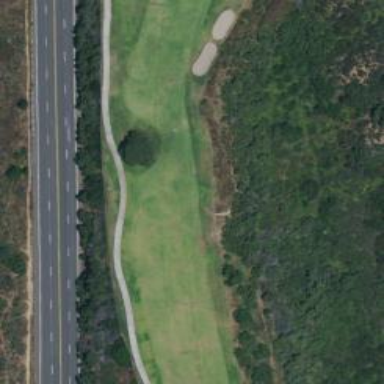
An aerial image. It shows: View of golf hole.